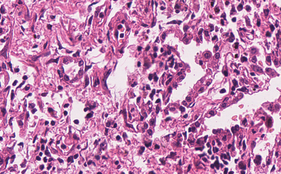
Tumor epithelial tissue: no
Tumor-associated stroma tissue: no
Normal tissue: yes